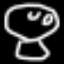
Label: mushroom